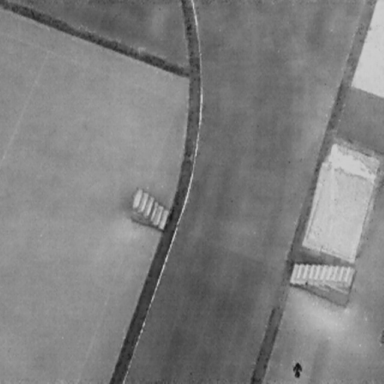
There is a Person in the infrared image.